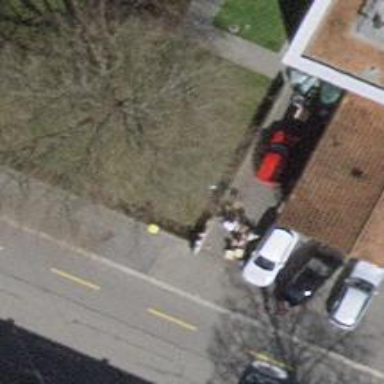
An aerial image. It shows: Post box.